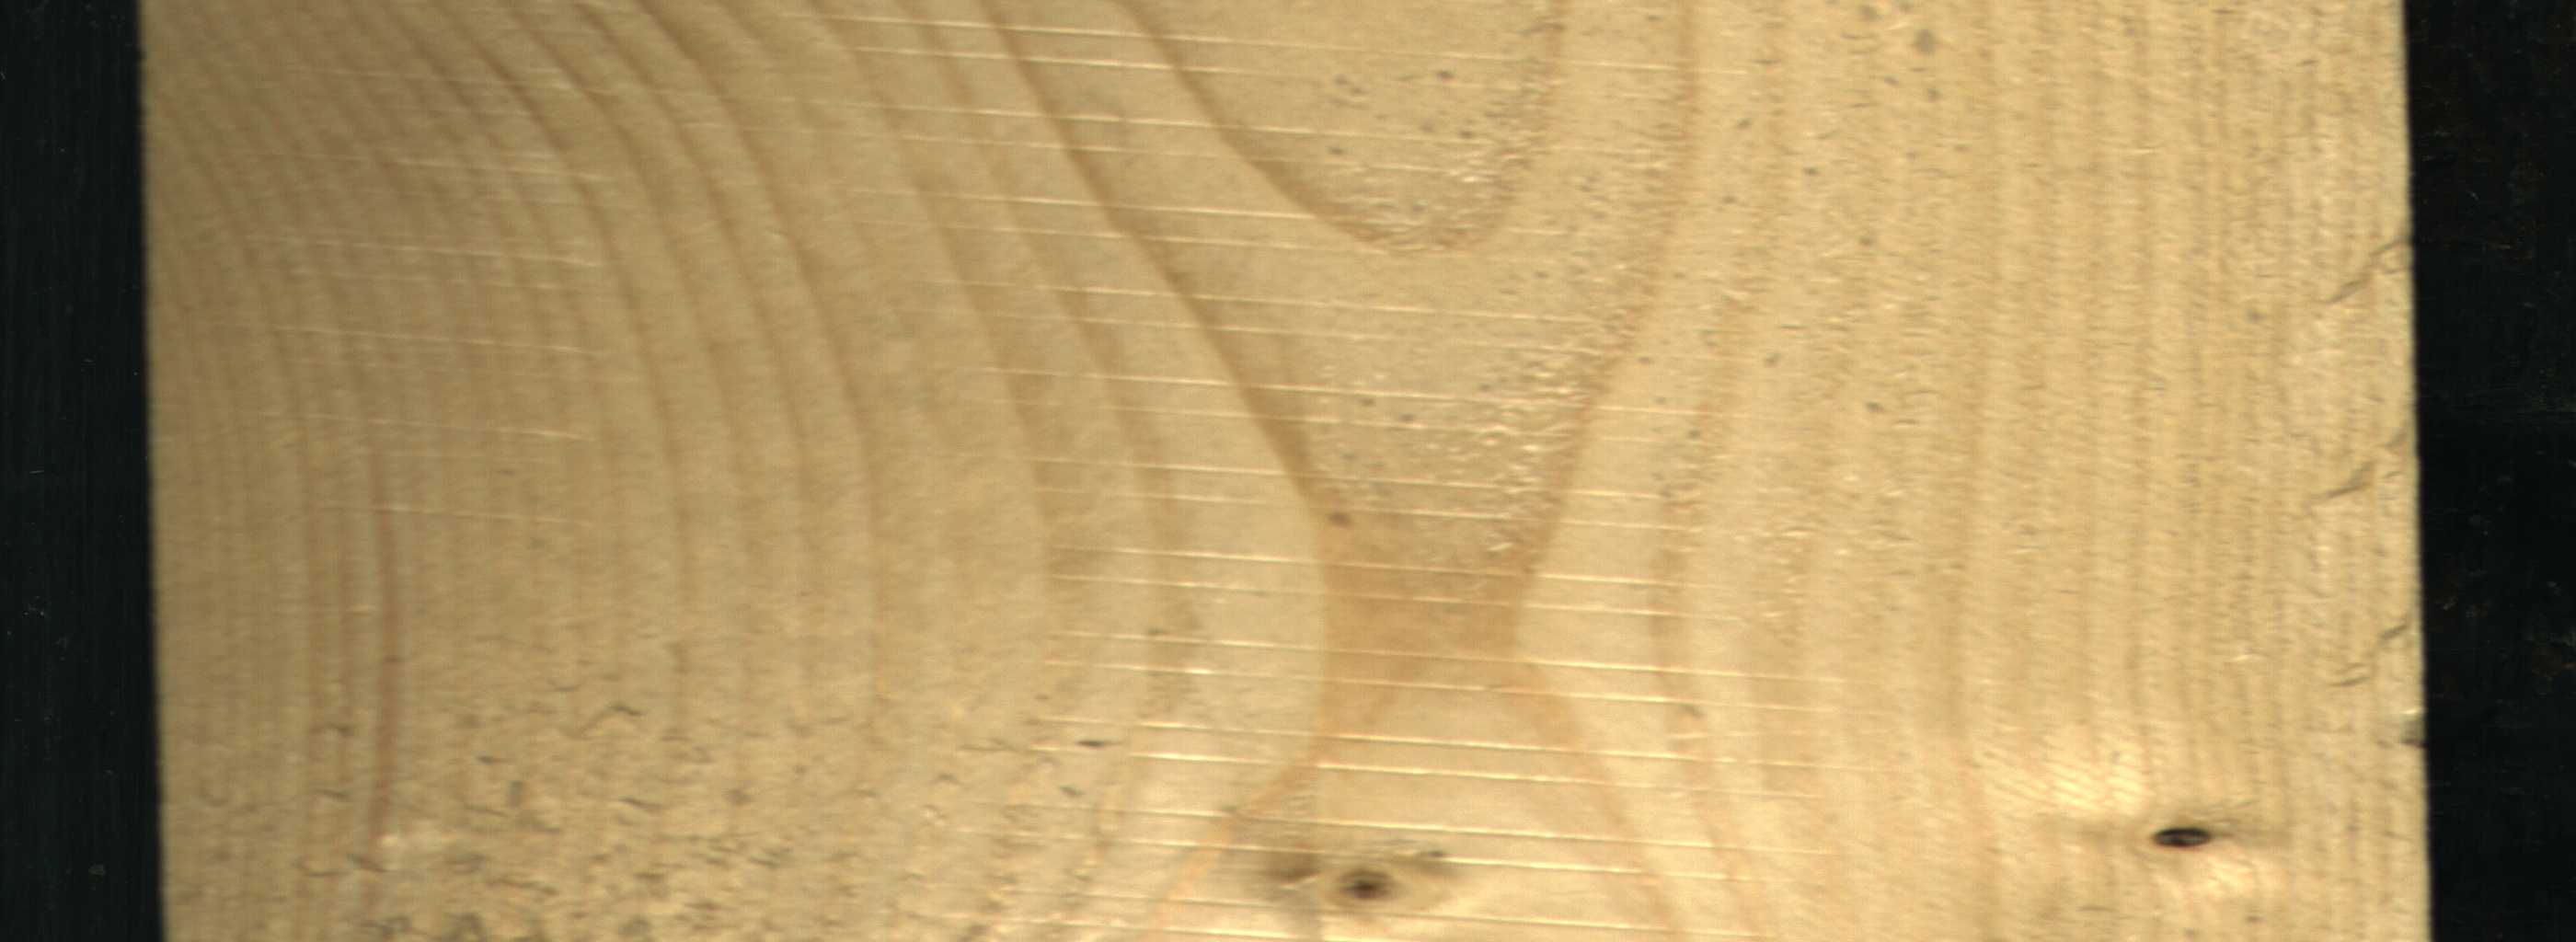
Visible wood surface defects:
Dead_Knot
Live_Knot